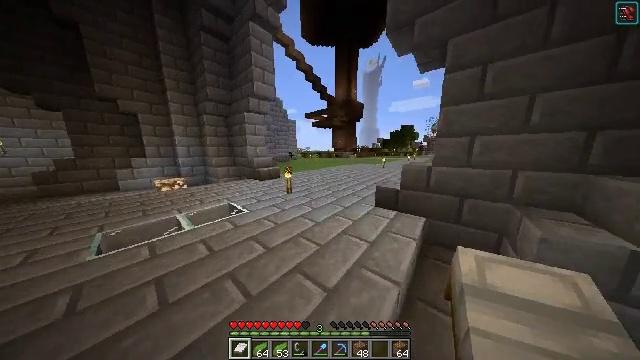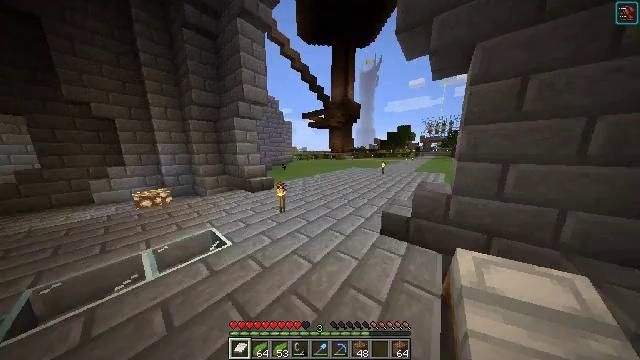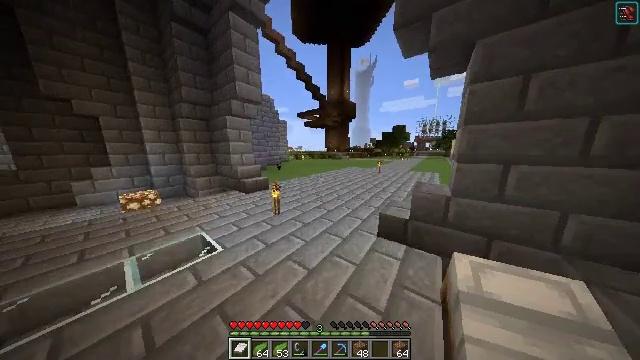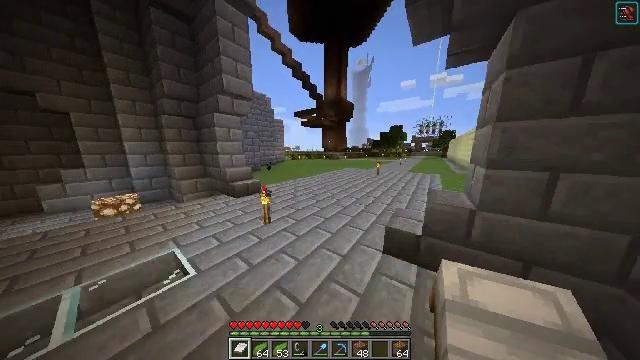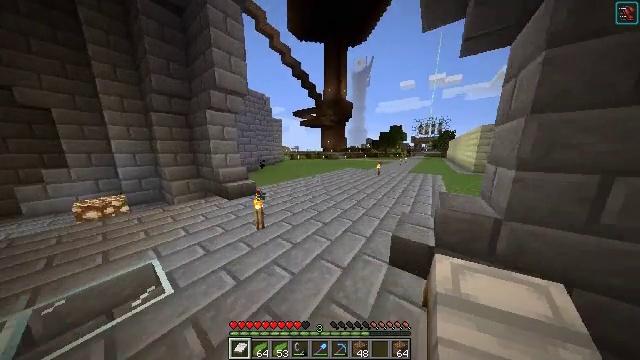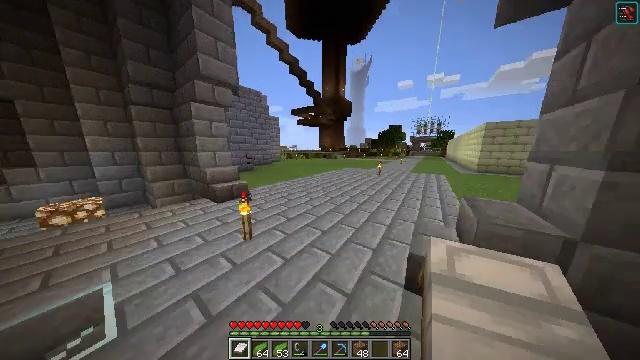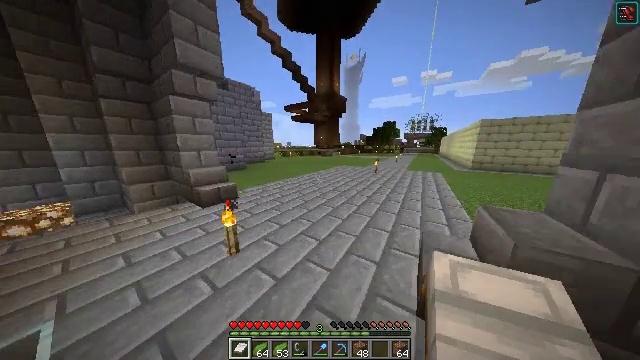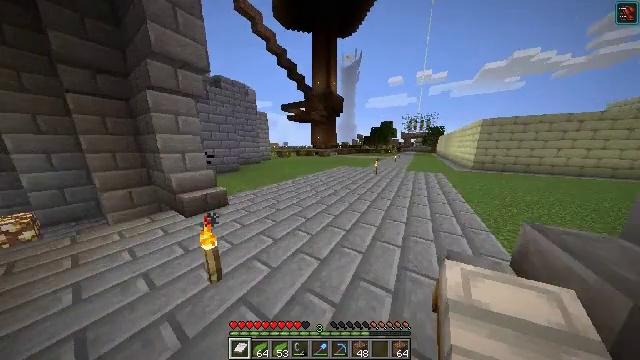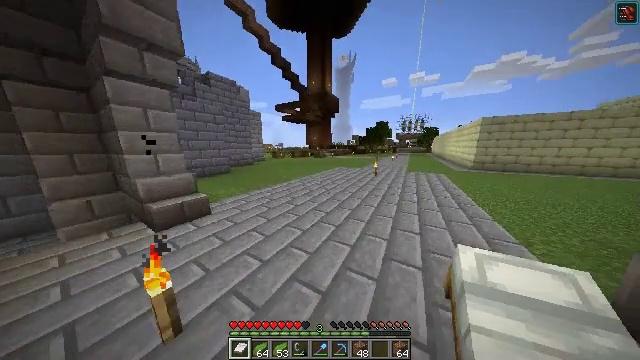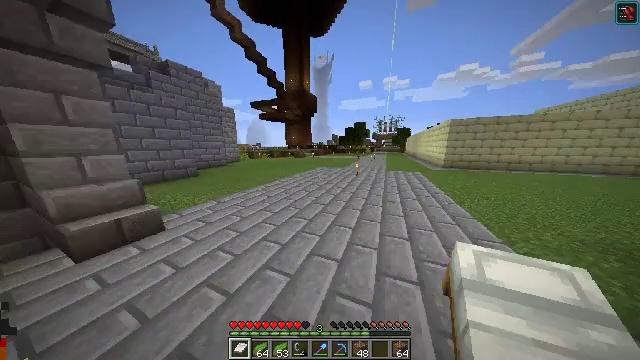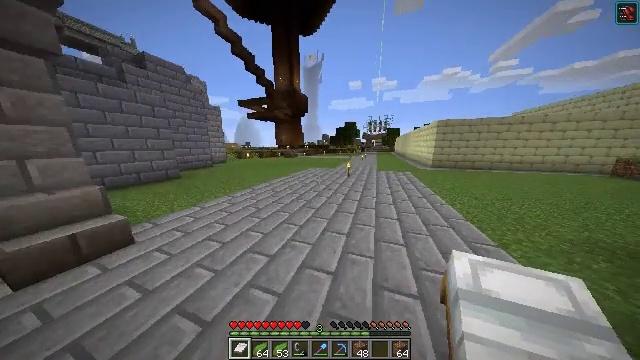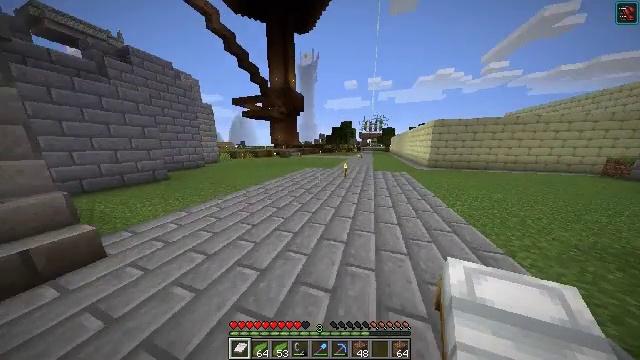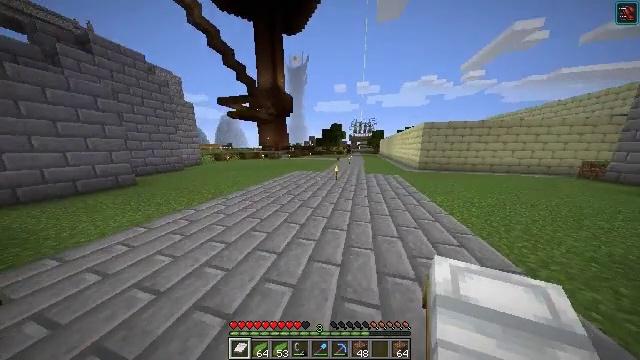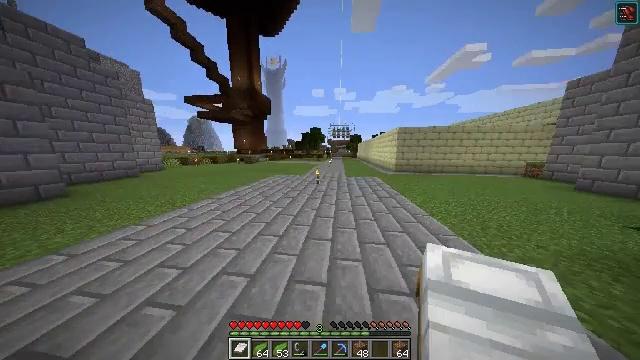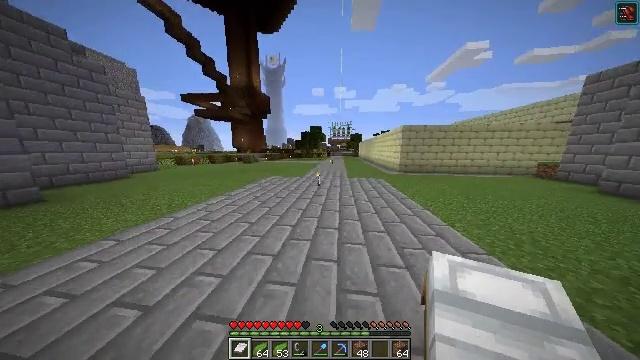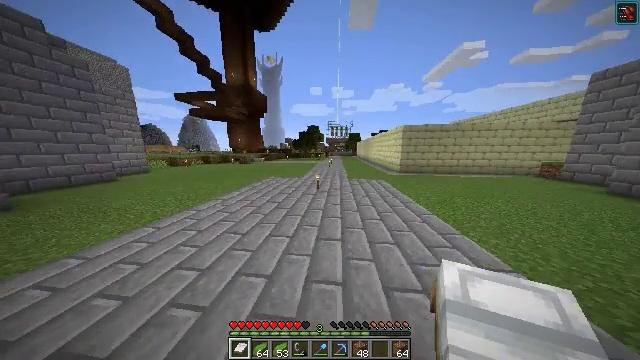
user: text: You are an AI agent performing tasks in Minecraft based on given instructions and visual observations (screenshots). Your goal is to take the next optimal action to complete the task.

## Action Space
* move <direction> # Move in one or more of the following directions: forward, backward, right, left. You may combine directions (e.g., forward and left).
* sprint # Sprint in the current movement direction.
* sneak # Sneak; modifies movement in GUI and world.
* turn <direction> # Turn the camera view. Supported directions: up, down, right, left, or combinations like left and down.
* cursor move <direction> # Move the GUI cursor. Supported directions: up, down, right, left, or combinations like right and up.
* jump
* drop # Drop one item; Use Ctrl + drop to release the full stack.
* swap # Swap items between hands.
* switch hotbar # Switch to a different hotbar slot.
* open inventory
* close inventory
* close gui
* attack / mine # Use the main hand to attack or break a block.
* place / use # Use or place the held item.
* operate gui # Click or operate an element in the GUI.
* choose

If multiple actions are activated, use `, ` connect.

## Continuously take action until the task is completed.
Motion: motion action
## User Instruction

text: Kill the slime.
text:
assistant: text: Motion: move forward, turn right
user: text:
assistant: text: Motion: move forward, turn right
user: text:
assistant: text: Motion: move forward, turn right
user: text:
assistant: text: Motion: move forward
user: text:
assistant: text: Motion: move forward
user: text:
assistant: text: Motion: move forward, turn right
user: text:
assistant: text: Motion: move forward, turn right
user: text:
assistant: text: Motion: move forward, turn right
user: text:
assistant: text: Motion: move forward, turn right
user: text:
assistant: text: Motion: move forward, turn right
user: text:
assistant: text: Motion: move forward, turn right
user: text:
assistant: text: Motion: move forward, turn right
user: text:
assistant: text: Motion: move forward, turn right and up
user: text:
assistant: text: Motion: move forward
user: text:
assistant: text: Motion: move forward
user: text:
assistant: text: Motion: move forward, turn right
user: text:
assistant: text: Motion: move forward, turn right
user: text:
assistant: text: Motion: move forward
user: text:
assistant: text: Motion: move forward
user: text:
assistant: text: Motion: move forward
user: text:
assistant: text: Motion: move forward, turn right
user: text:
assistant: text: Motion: move forward, turn right
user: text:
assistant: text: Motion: move forward
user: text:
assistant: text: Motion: move forward
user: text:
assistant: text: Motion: move forward
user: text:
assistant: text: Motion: move forward
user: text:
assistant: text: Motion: move forward
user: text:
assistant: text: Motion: move forward
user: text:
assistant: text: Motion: move forward
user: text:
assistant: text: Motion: move forward